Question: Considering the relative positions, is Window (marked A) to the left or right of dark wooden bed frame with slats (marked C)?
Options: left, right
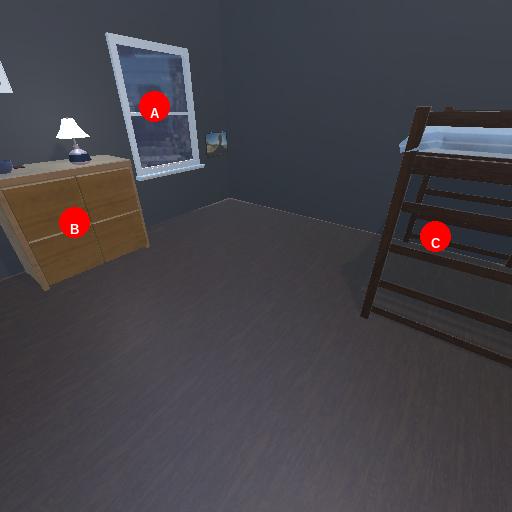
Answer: left